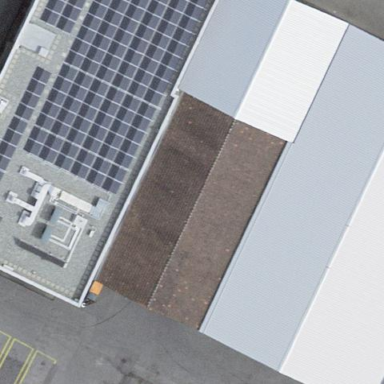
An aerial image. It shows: Warehouse.